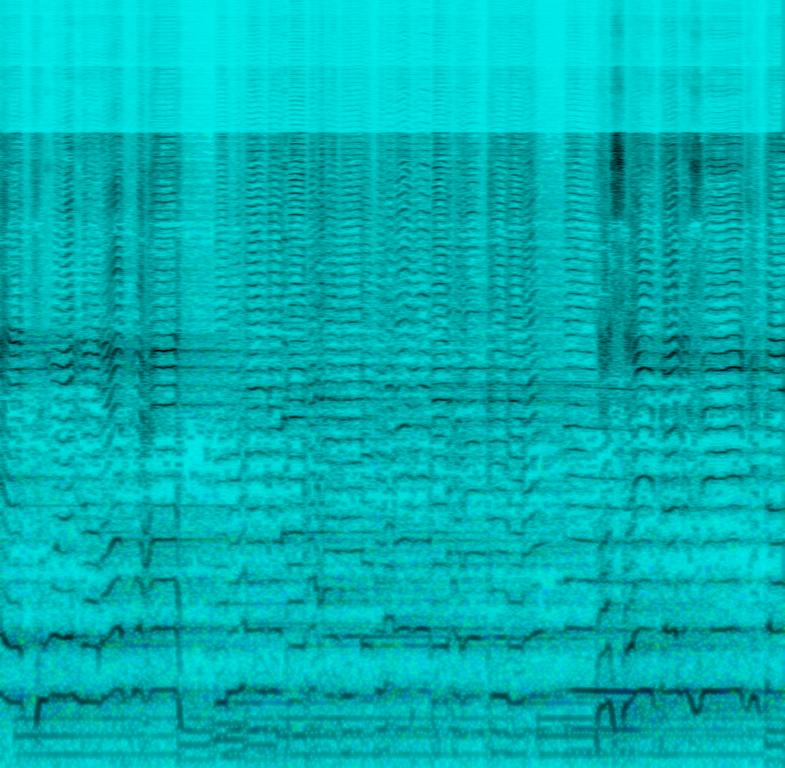
The low quality recording features a live performance of a traditional song and it consists of flat male vocal and reverberant fruity male vocal singing over smooth bass and strings melody. It sounds very muddy, muffled and there is a harsh microphone feedback sound. The recording is noisy itself.